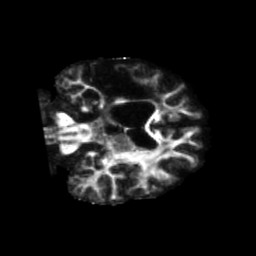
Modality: FA
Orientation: coronal
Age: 46
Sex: male
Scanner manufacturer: siemens
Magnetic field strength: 3 T
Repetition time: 5.47 s
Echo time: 0.0854 s